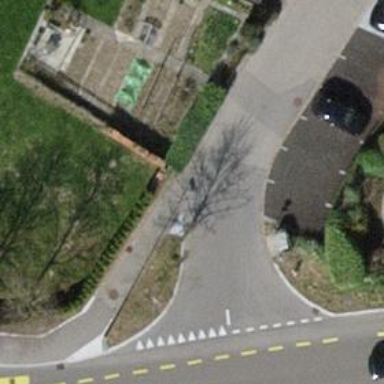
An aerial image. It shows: Smooth asphalt road in residential area.